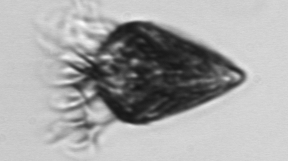
Label: Strombidium_wulffi